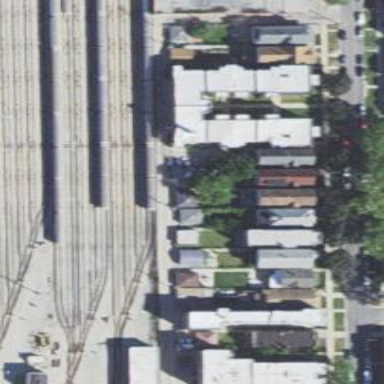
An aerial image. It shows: Electrified rail in service yard.